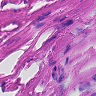
Metastatic tissue present: no